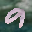
Label: 9